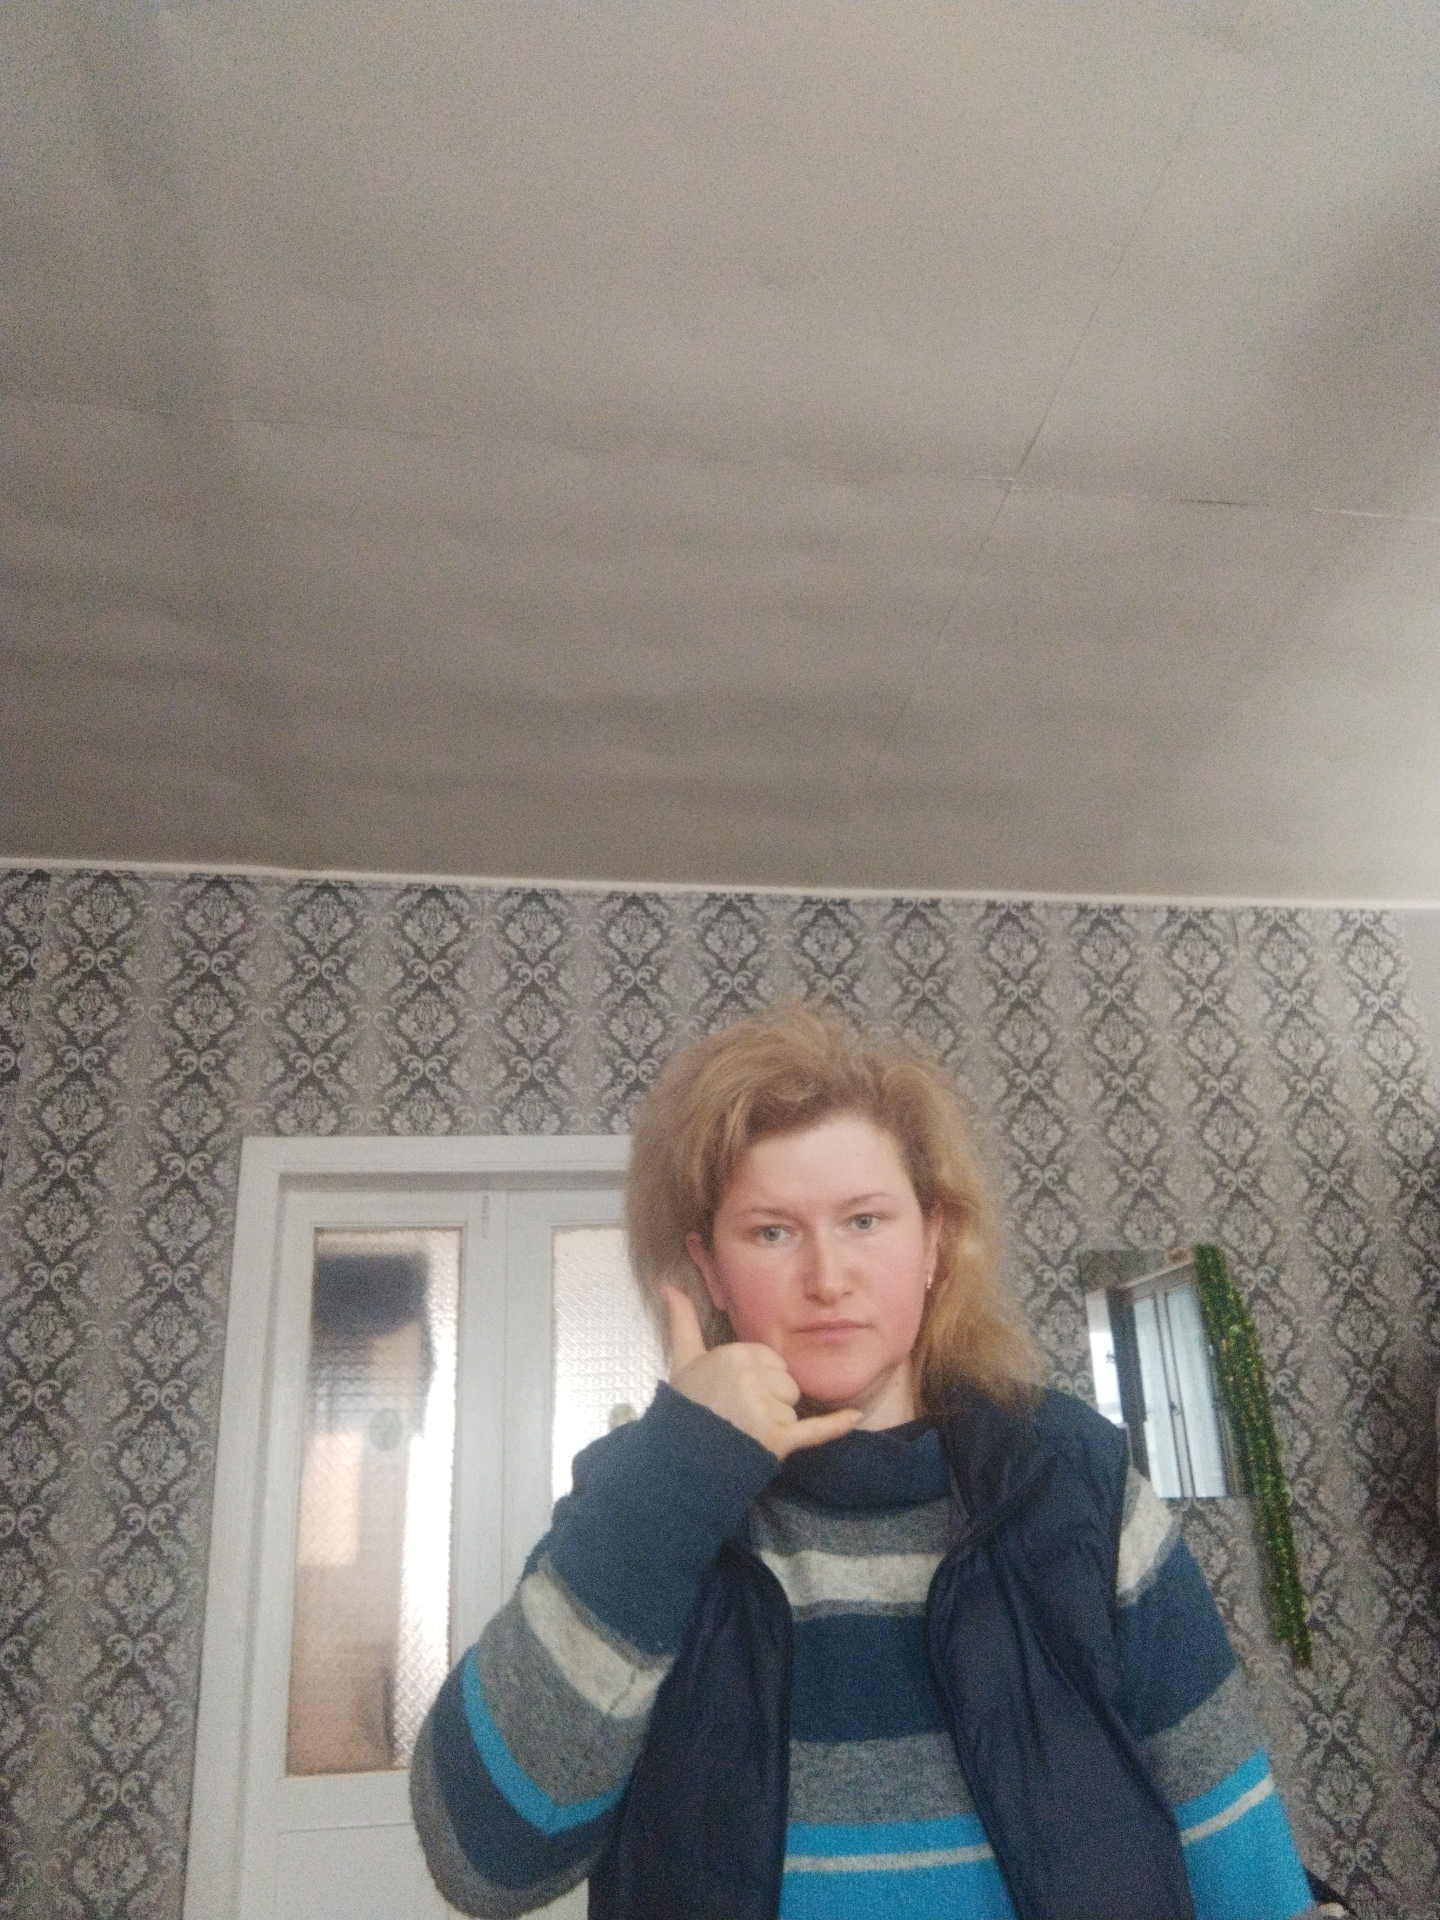
Label: noise